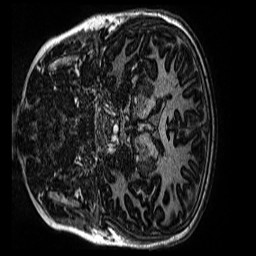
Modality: MP2RAGE
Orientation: coronal
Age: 12
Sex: male
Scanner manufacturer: siemens
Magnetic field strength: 3 T
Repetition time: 4 s
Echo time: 0.00299 s